七年级 · 解析几何
小题 8.0 分)

如图, 直线 $A B$ 与 $C D$ 相交于点 $O, O E \perp A B$, 从点 $O$ 出发在 $\angle A O D$ 内部引射线 $O F$.

(1) 当 $\angle A O F=50^{\circ}$, 射线 $O C$ 平分 $\angle E O F$ 时, 求 $\angle B O D$ 的度数.

(2)若 $\angle A O C$ 与 $\angle E O F$ 互补, 求 $\angle D O F$ 的度数.

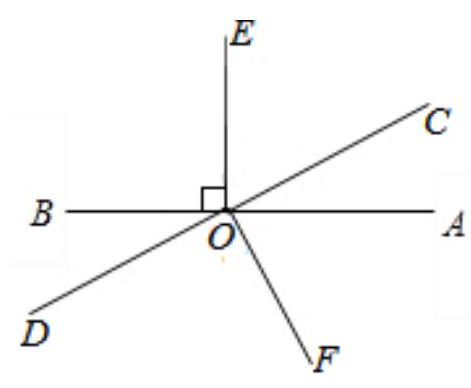
答案: 解: (1) $\because O E \perp A B$,

$\therefore \angle A O E=90^{\circ}$,

$\therefore \angle A O E+\angle A O F=140^{\circ}$,

$\because O C$ 平分 $\angle E O F$,

$\therefore \angle E O C=\angle C O F=70^{\circ}$,

$\because \angle A O F=50^{\circ}$,
$\therefore \angle A O C=\angle C O F-\angle A O F=70^{\circ}-50^{\circ}=20^{\circ}$,

$\therefore \angle B O D=\angle A O C=20^{\circ}$;

(2) $\because \angle A O C$ 与 $\angle E O F$ 互补,

$\therefore \angle A O C+\angle E O F=180^{\circ}$,

$\because \angle A O C+\angle A O D=180^{\circ}$,

$\therefore \angle A O D=\angle E O F$,

$\therefore \angle A O D-\angle A O F=\angle E O F-\angle A O F$,

$\therefore \angle D O F=\angle A O E=90^{\circ}$.
解析: (1)利用垂直的性质和角平分线的性质，再利用角的和差解答即可;

(2) 由互补的定义可得 $\angle A O C+\angle E O F=180^{\circ}$, 等量代换易得 $\angle A O D=\angle E O F$, 易得结果.

本题主要考查了对顶角、邻补角以及角平分线的性质, 关键是利用对顶角相等, 邻补角的定义和角平分线的定义求解.